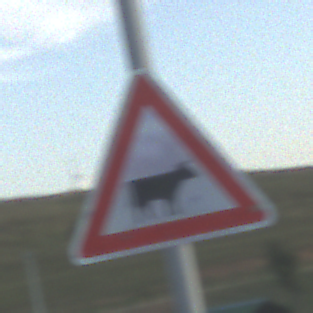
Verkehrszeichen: ViehtriebLinks
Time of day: SunriseSunset
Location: Outdoor (RoadRail)
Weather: PartlyCloudy
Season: NotSpecified
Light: Natural